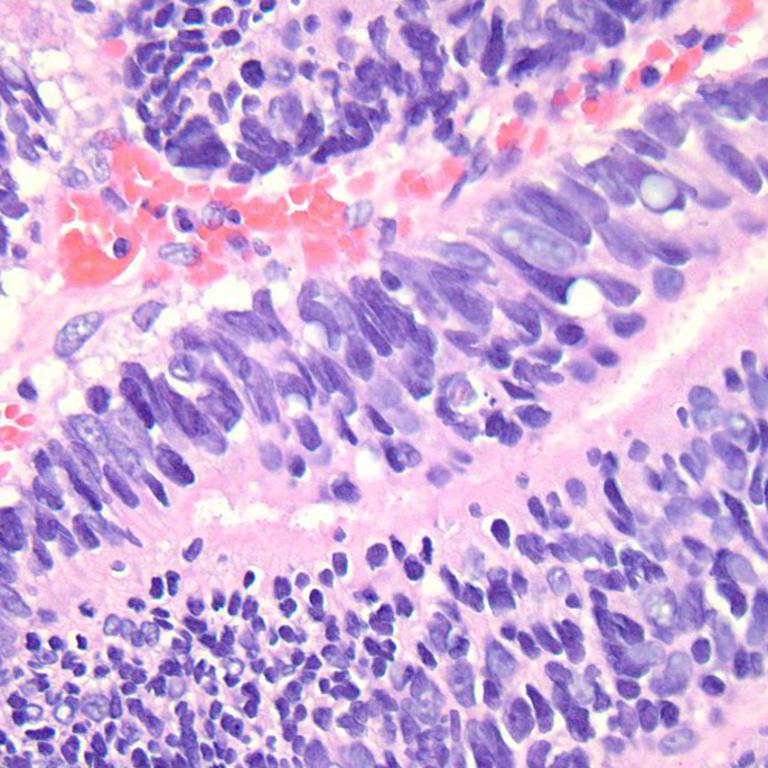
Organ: colon
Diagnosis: adenocarcinomas